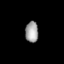
Tissue: skin
Cell type: Epithelial cells
Senescence score: 0.1645
Nuclear area (px): 263
Mean DAPI intensity: 160.856